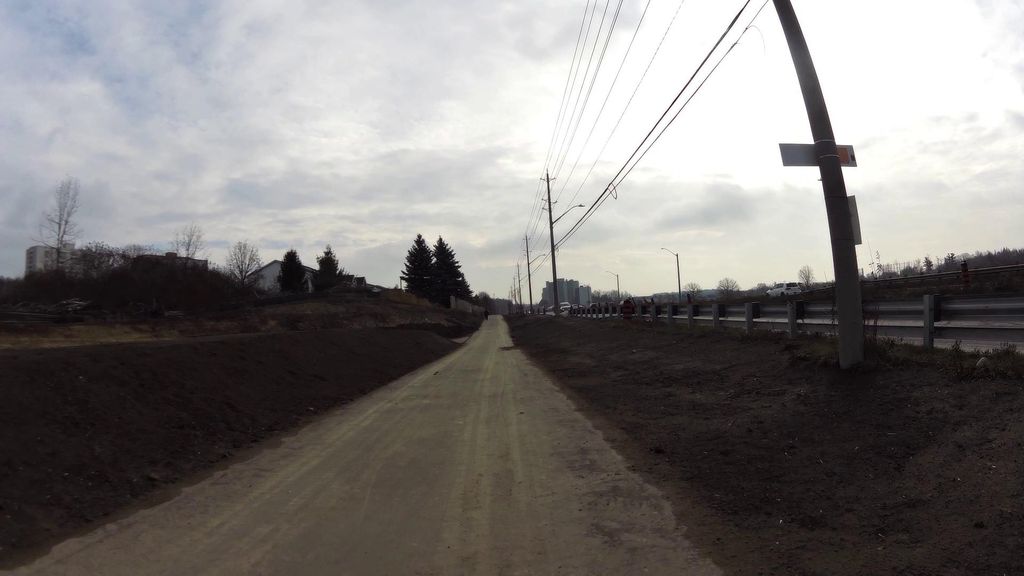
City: kitchener-waterloo